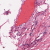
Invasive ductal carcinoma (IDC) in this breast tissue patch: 0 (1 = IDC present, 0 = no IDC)